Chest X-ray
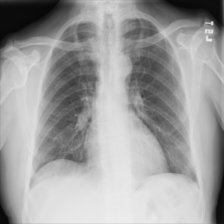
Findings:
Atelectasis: negative
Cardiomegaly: negative
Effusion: negative
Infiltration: negative
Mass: negative
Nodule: negative
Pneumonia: negative
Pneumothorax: negative
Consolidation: negative
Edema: negative
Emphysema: negative
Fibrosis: negative
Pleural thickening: negative
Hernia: negative